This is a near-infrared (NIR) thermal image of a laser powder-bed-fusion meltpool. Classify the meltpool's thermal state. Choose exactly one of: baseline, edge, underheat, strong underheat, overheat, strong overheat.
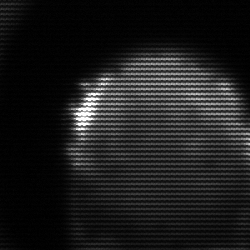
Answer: edge